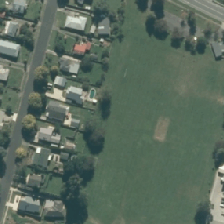
Land cover: urban_parkland